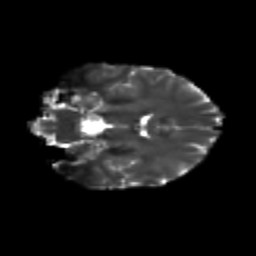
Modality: T2w
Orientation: coronal
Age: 31
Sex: female
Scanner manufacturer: siemens
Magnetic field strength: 3 T
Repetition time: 3.5 s
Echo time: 0.113 s